Question: I've merged my code into the master branch and all is good now. Code is production ready. I want to cleanup some of the old branches as there's really no need for them. We've gone through extensive testing and are fairly certain we will not go back.
Should I delete old branches or just let it be?

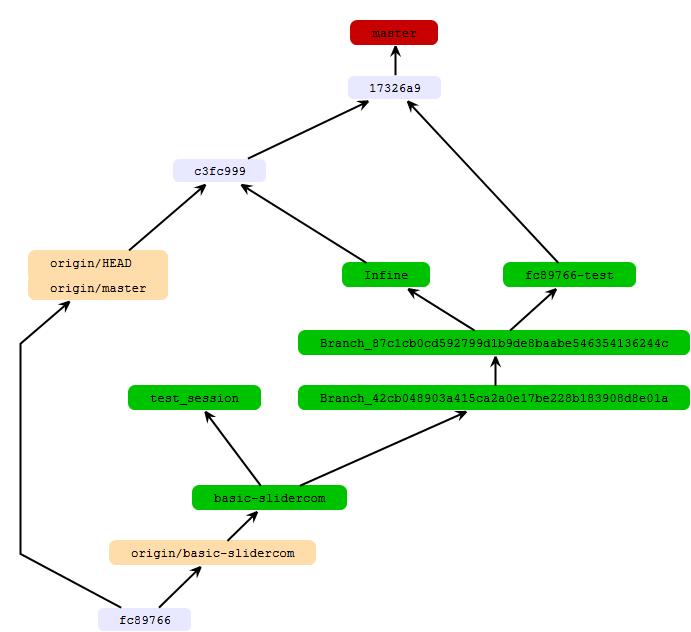
Answer: You can delete old branches, especially if they are feature branches and you have completed implementing it. It is completely safe to delete old branches since all the commits have been merged onto your master.
You can do so by 'git branch -d branch_name'